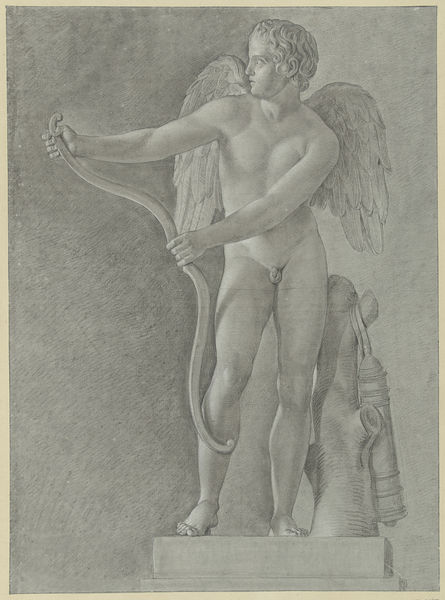
Titel: Studie naar een standbeeld van Cupido die zijn boog spant
Künstler: Jean Grandjean
Standort: Amsterdam
Institution: Rijksmuseum
Schlagwörter: baum, flügel, kopf, nackt, weiß, marmor, profil, zeichnung, blick, federn, sockel, stein, hände, baumstamm, stamm, engel, skulptur, statue, bogen, italien, kontrapost, allein, penis, knabe, stich, tasche, entwurf, jüngling, halbprofil, amor, köcher, pfeil, baumstumpf, akademie, armor, contraposto